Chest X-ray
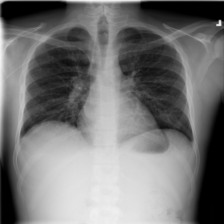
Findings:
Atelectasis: negative
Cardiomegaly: negative
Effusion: negative
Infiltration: negative
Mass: negative
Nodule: negative
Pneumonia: negative
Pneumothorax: negative
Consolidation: negative
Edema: negative
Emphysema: negative
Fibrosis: negative
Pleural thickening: negative
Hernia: negative